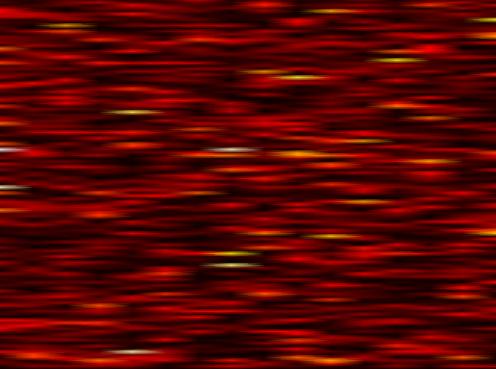
Label: FBMC